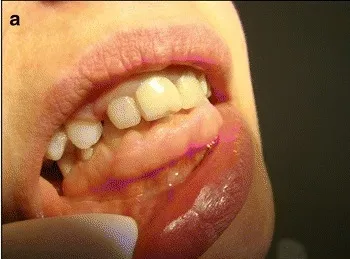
Non-syndromic, diffuse, hereditary gingival fibromatosis in a 32-year-old female treated at the Department of Periodontology and Oral Medicine, Jagiellonian University, Collegium Medicum, Krakow, Poland. A; Recurrence at 1 year post-surgery is visible in the anterior region of the mandibula.
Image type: medical_photograph (oral_photograph)